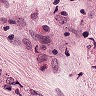
Metastatic tissue present: yes